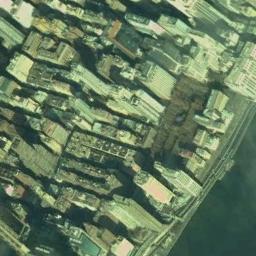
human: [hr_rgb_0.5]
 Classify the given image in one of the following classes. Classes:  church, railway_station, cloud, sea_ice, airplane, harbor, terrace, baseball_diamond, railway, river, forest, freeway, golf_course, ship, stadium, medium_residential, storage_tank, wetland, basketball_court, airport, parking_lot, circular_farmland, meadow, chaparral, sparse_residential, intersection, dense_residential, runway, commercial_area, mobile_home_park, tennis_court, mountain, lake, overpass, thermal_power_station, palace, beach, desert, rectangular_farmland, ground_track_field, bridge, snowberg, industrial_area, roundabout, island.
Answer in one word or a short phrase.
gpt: commercial_area